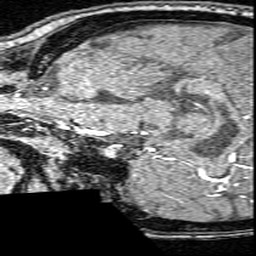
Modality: angio
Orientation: sagittal
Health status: ill
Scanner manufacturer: siemens
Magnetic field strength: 3 T
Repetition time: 0.022 s
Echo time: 0.00395 s